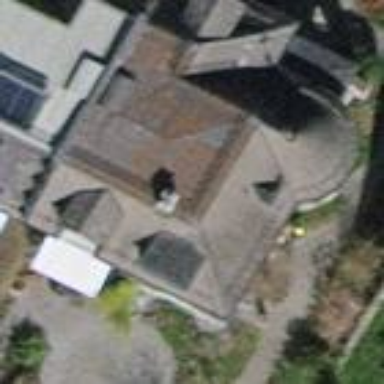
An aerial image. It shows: Unique house with quadruple saltbox roof shape.